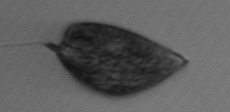
Label: Prorocentrum_micans